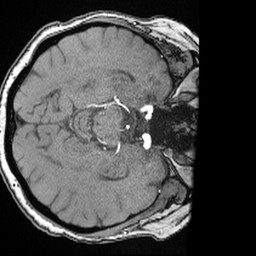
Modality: angio
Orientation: axial
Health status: ill
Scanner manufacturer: siemens
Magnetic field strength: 3 T
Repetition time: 0.022 s
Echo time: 0.0036 s